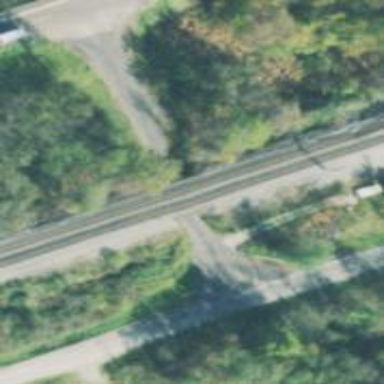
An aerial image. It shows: Railway tracks on embankment.